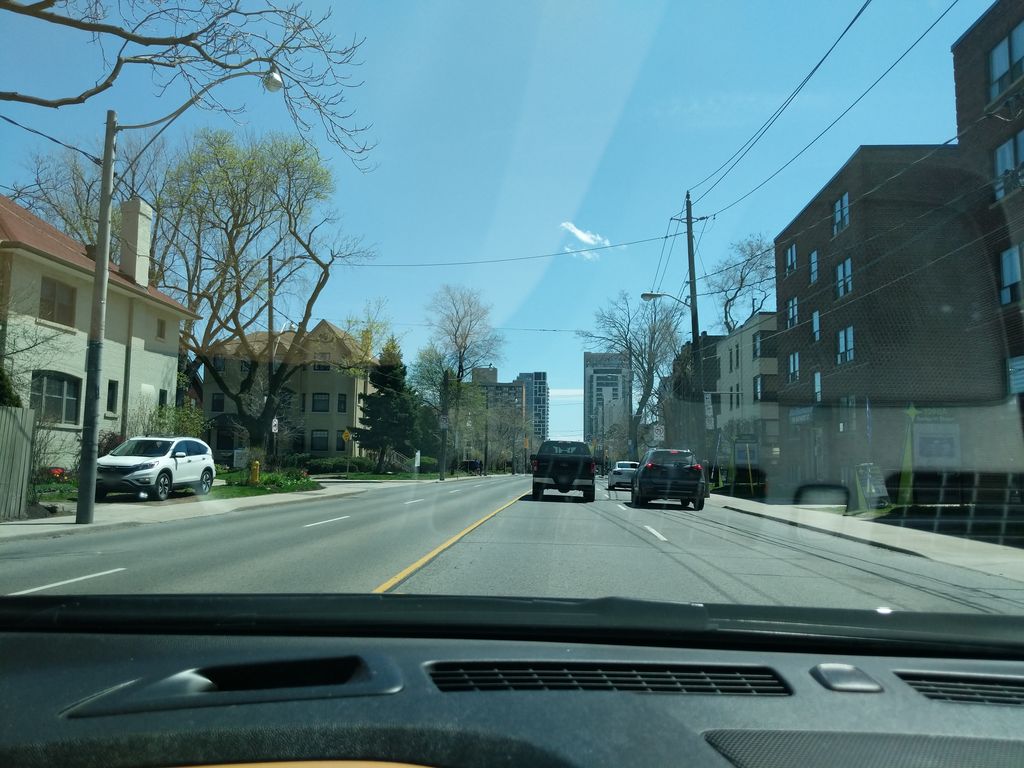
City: toronto